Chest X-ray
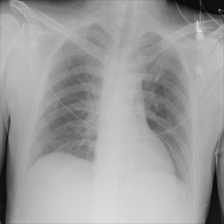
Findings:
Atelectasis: negative
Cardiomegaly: negative
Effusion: negative
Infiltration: negative
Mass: negative
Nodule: negative
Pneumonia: negative
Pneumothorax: negative
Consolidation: negative
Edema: negative
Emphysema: negative
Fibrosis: negative
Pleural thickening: negative
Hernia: negative